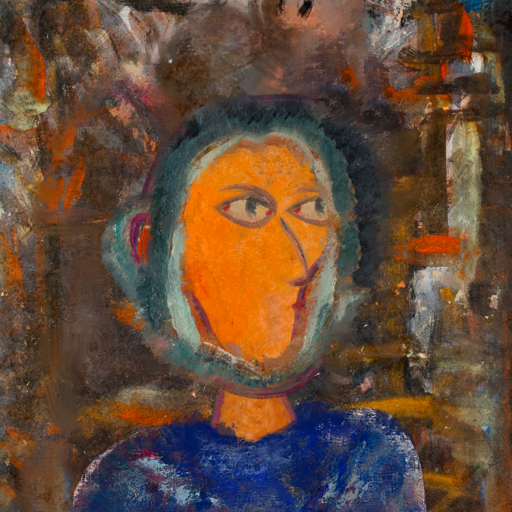
Background: GypsyQueen, Head And Neck Side: Hypocrite_w_Hair, Face Side: GypsyMother, Bust: Irani, Hair Side: Boggyland, Head Accessory: Blank, Second Necklace: Blank, Necklace: Blank, Baby: Blank